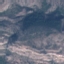
Land use / land cover class: HerbaceousVegetation